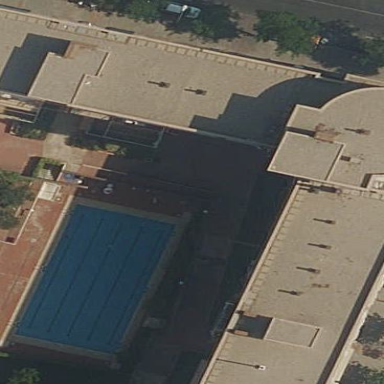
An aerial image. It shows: Image showing building with apartments.